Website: apple
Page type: payment
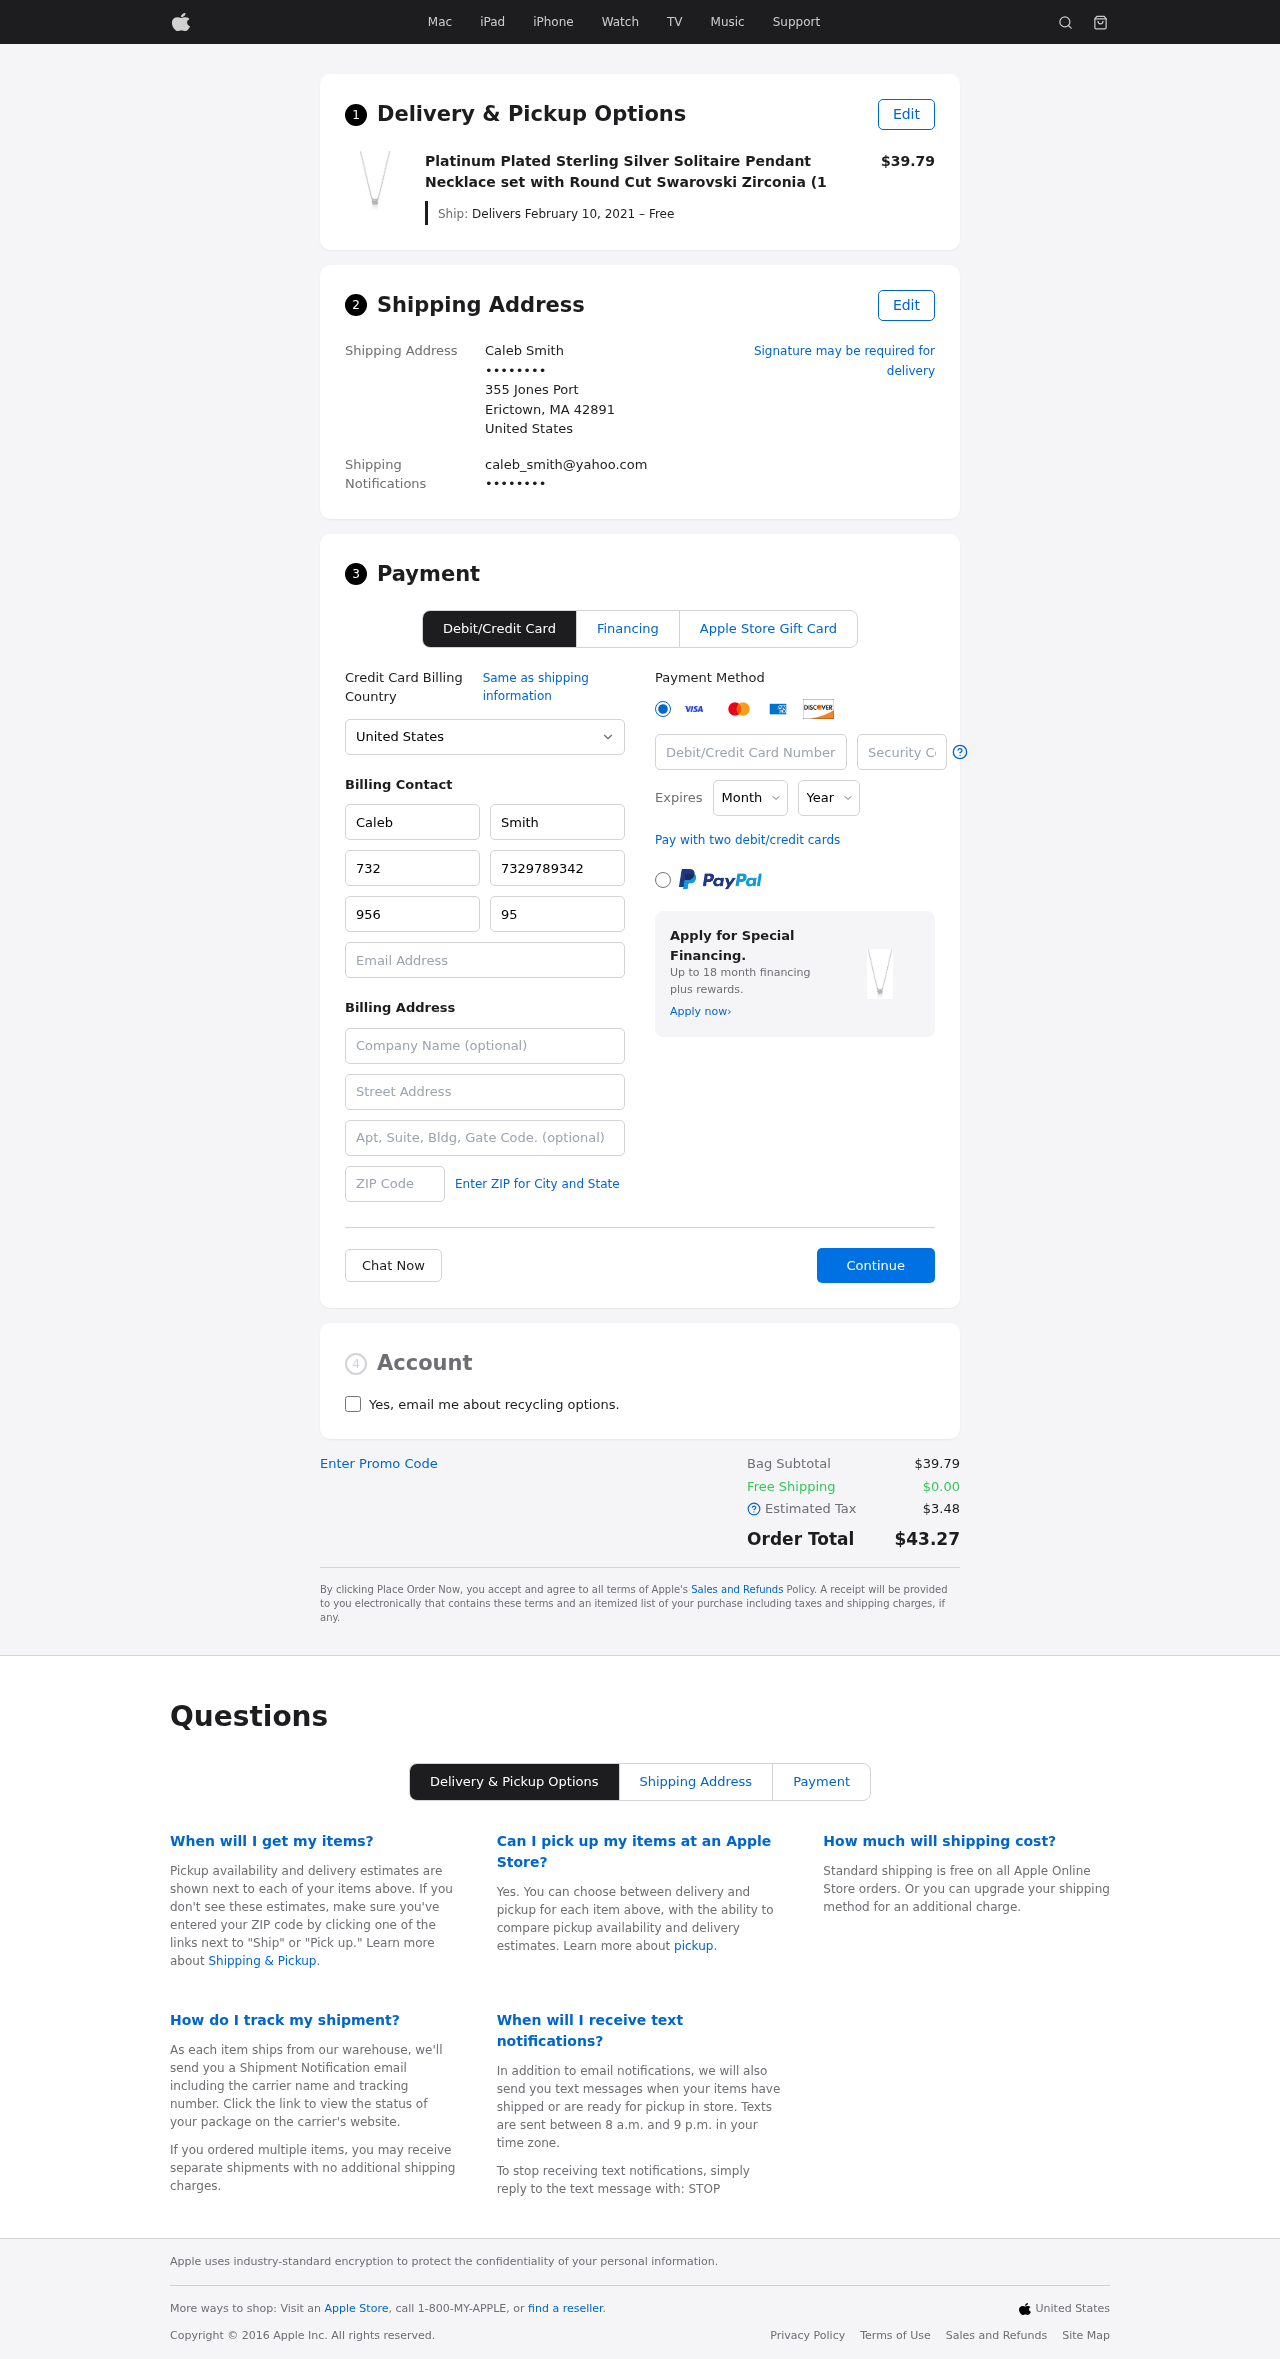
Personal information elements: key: PII_CARD_CVV
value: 367
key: PII_CARD_EXPIRY_MONTH
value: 02
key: PII_CARD_EXPIRY_YEAR
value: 28
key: PII_CARD_NUMBER
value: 2258 6837 2397 8290
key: PII_CITY_STATE_ZIP
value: Erictown, MA 42891
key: PII_COUNTRY
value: United States
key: PII_EMAIL
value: caleb_smith@yahoo.com
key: PII_EMAIL2
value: caleb_smith@yahoo.com
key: PII_FIRSTNAME
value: Caleb
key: PII_FULLNAME
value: Caleb Smith
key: PII_LASTNAME
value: Smith
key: PII_PHONE3
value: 7329789342
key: PII_PHONE_ALT
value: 9562412845
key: PII_PHONE_ALT_AREA
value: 956
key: PII_PHONE_AREA
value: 732
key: PII_SECURITY_CODE
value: AL01
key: PII_STREET
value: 355 Jones Port
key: PII_PHONE
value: ••••••••
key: PII_PHONE2
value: ••••••••
Product elements: key: PRODUCT1_NAME
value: Platinum Plated Sterling Silver Solitaire Pendant Necklace set with Round Cut Swarovski Zirconia (1
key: PRODUCT1_PRICE
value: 39.79
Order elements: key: ORDER_DELIVERY_DATE
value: Delivers February 10, 2021 – Free
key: ORDER_SUBTOTAL
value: $39.79
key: ORDER_SHIPPING_COST
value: $0.00
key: ORDER_TAX
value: $3.48
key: ORDER_TOTAL
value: $43.27